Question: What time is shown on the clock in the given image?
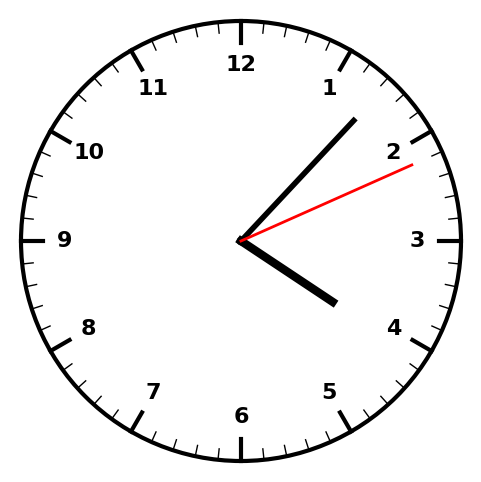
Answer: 04:07:11